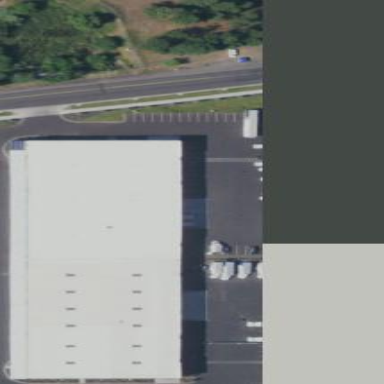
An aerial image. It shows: Building.